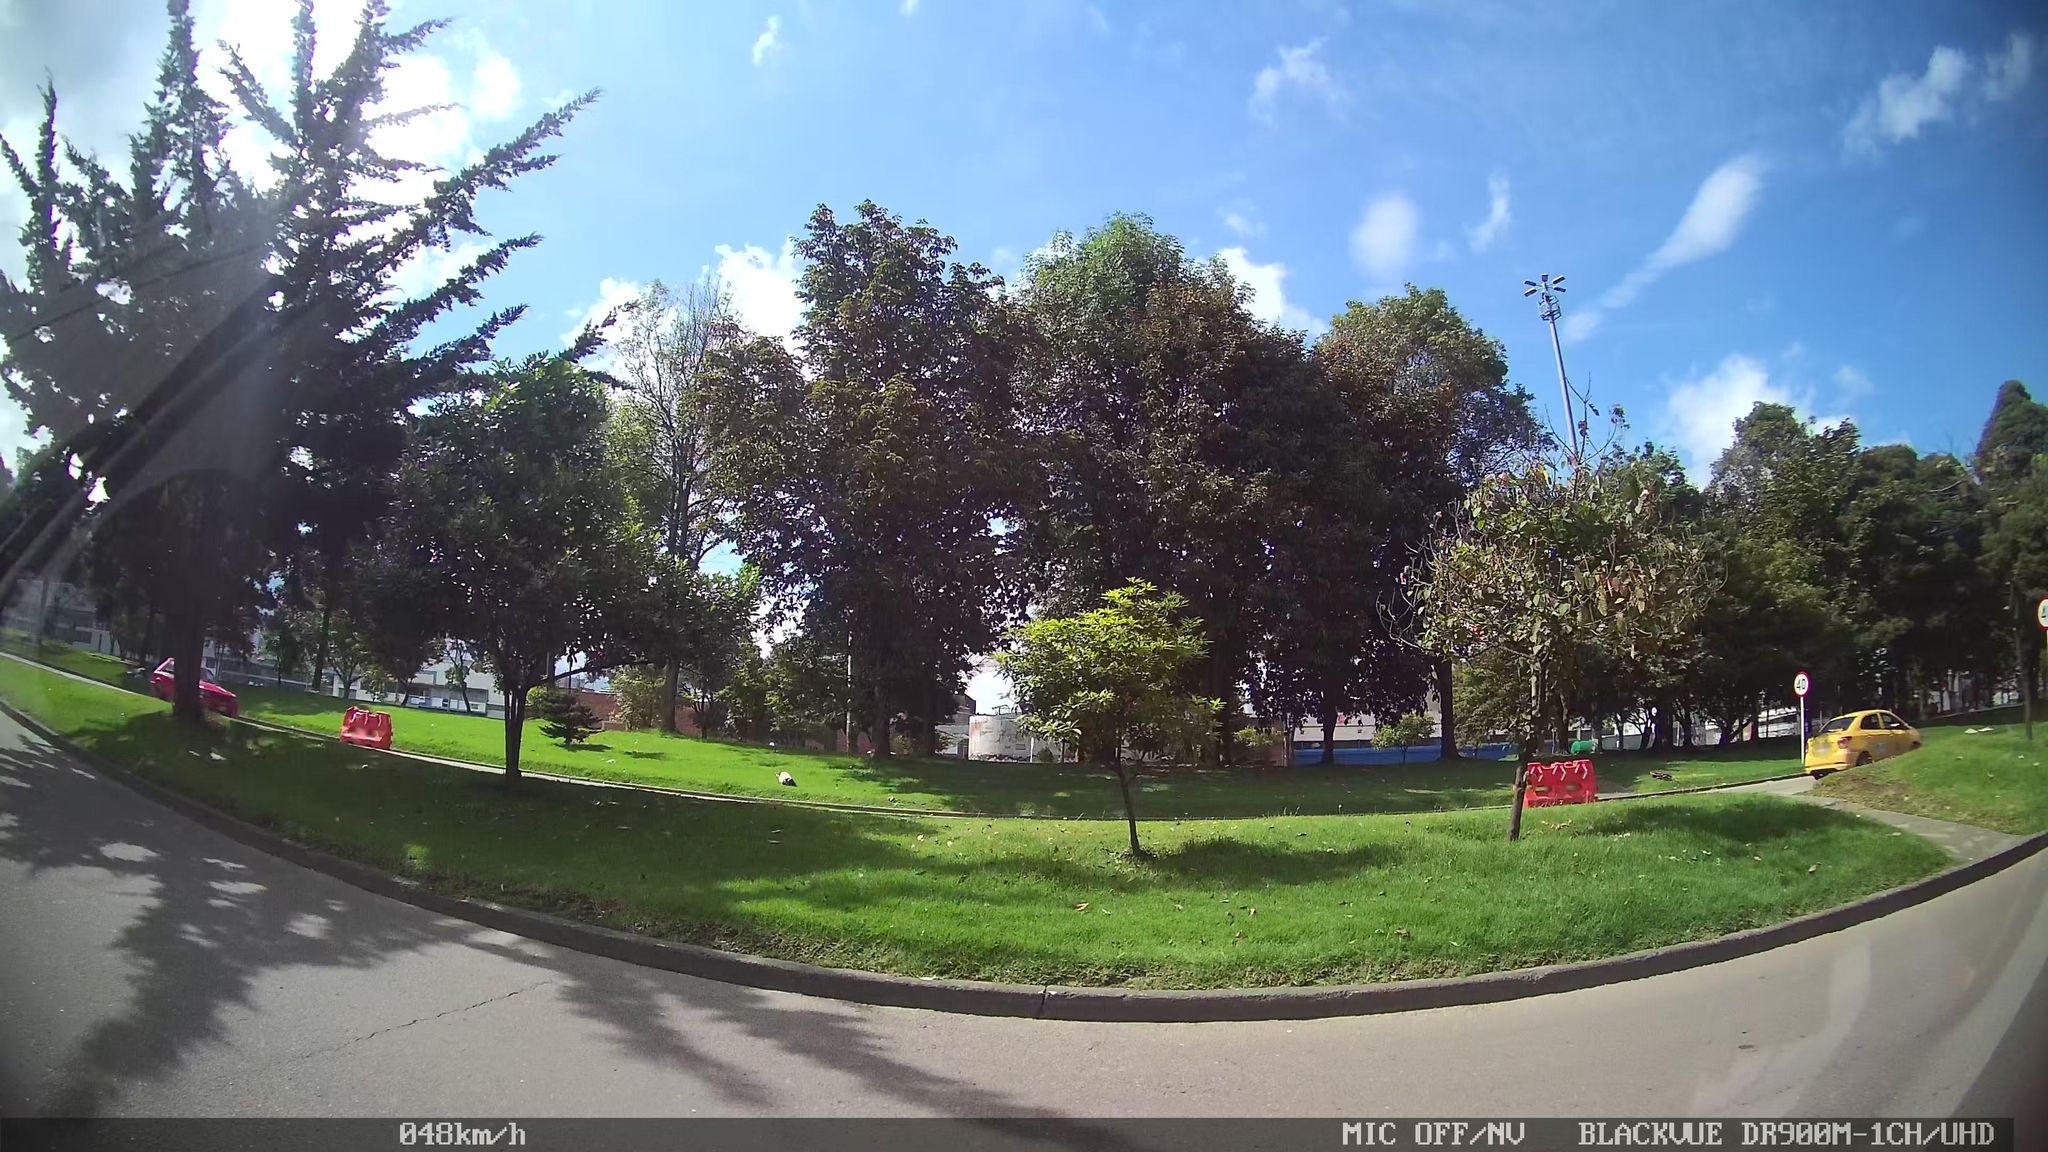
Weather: clear
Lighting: day
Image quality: good
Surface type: driving surface
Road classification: secondary
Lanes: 2
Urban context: urban centre
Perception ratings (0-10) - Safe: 2.94, Lively: 7.01, Beautiful: 8.42, Boring: 2.76, Depressing: 1.98, Wealthy: 5.53